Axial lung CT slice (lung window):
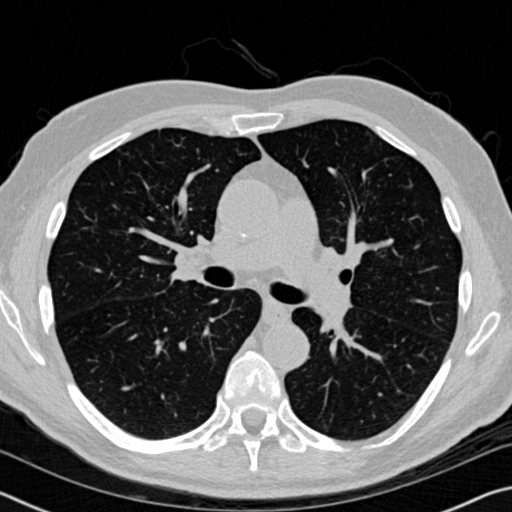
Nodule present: no